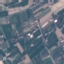
Land use / land cover: PermanentCrop